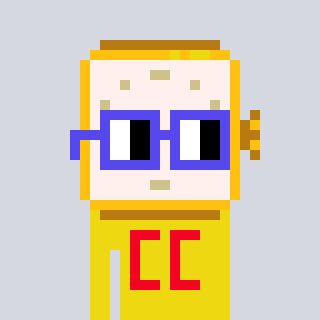
a pixel art character with square blue glasses, a watch-shaped head and a yellow-colored body on a cool background